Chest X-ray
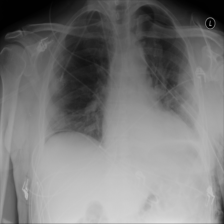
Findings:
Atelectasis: positive
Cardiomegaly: negative
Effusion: negative
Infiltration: negative
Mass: negative
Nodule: negative
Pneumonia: negative
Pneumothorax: negative
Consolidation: negative
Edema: negative
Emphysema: negative
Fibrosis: negative
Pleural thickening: negative
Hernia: negative